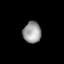
Tissue: skin
Cell type: Epithelial cells
Senescence score: 0.1855
Nuclear area (px): 377
Mean DAPI intensity: 155.292